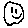
Label: smiley face